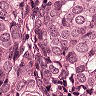
Metastatic tissue present: yes